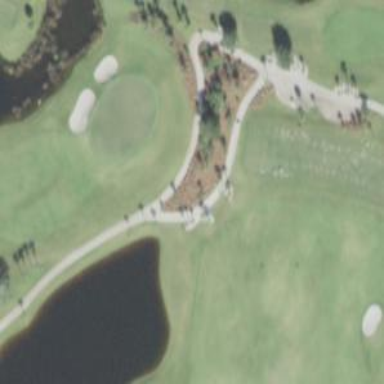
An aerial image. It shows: Pathway for golfing.